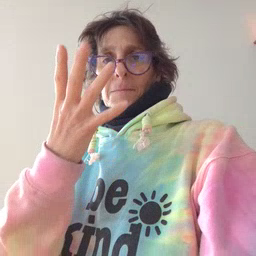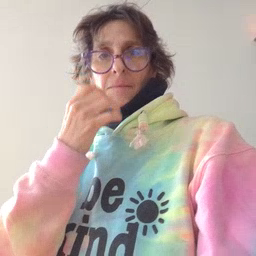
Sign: mad